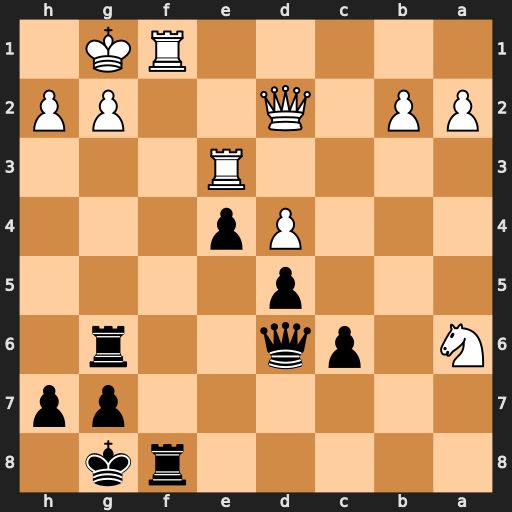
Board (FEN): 5rk1/6pp/N1pq2r1/3p4/3Pp3/4R3/PP1Q2PP/5RK1
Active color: b
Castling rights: -
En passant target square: -
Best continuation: Rxf1+ Kxf1 Qxh2